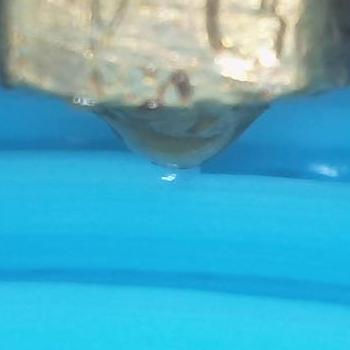
Flow rate: 267%